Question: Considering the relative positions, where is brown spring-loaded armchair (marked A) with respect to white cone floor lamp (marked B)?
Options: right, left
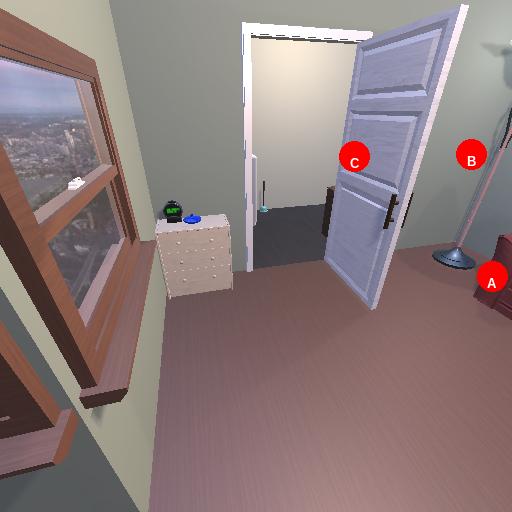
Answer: right